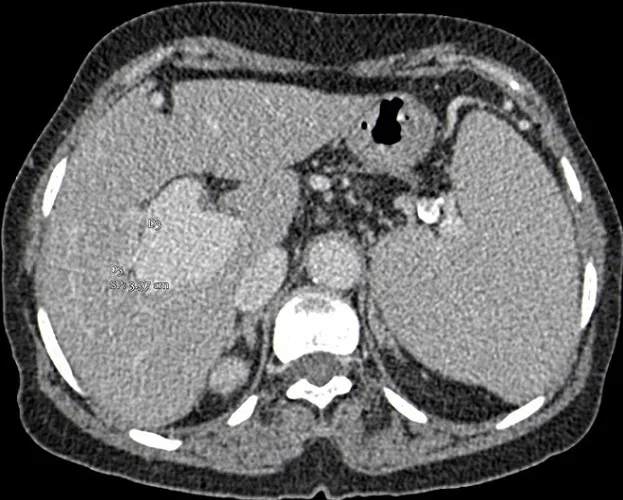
Axial reconstruction of a portal-phase angio-CT showing portal aneurysm located in the portal bifurcation.
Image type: radiology (ct)